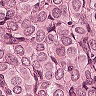
Metastatic tissue present: yes